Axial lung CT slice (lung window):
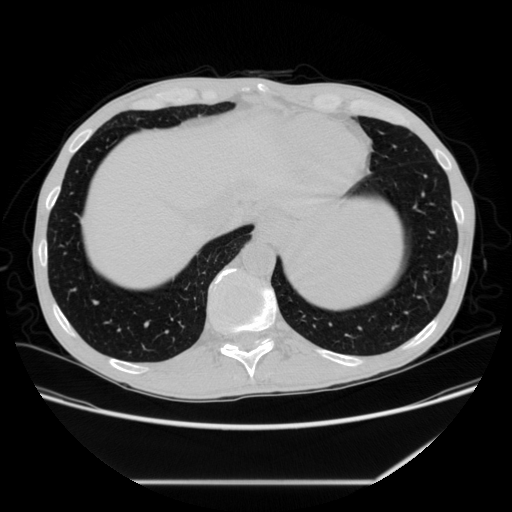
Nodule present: no